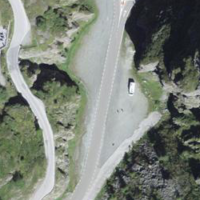
EUNIS habitat code: 31
Species observed at this site:
Chamaenerion angustifolium
Hieracium villosum
Lilium bulbiferum
Bartsia alpina
Ptyonoprogne rupestris
Leontopodium nivale